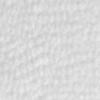
Label: no_change